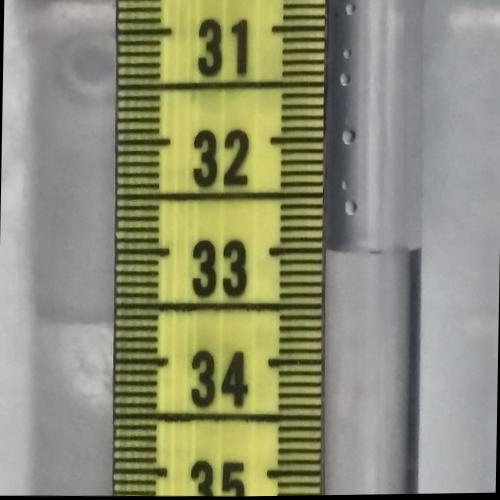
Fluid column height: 33.0 cm